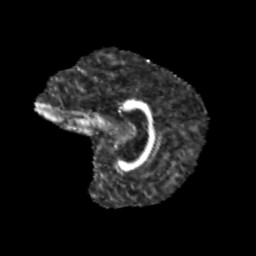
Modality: FA
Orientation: sagittal
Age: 9
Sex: male
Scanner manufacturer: siemens
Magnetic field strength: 3 T
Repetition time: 3.8 s
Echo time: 0.07 s